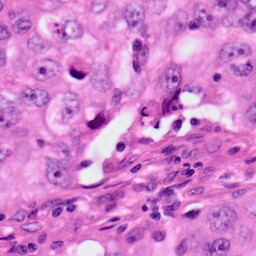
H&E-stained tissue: Lung